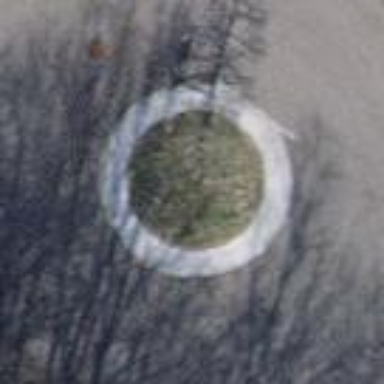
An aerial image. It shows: Paved service road leading to roundabout junction.